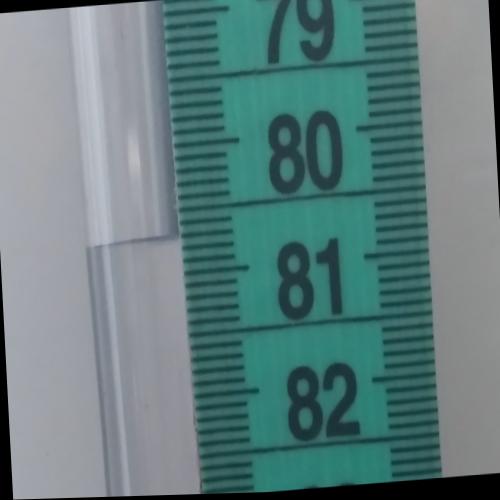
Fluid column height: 80.7 cm